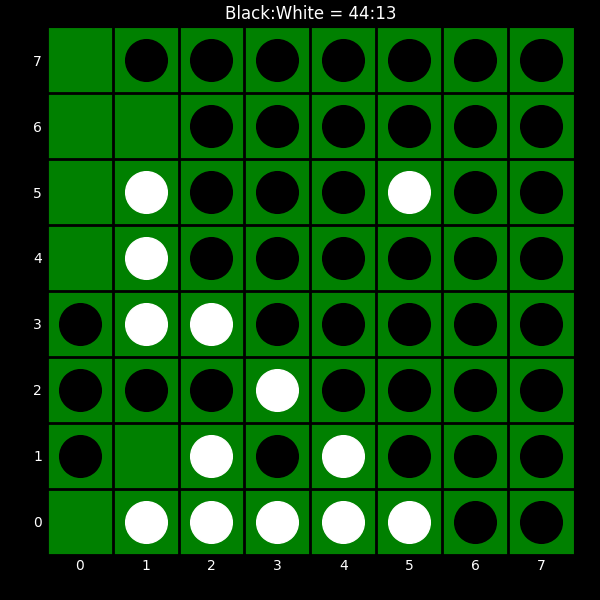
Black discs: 44
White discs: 13